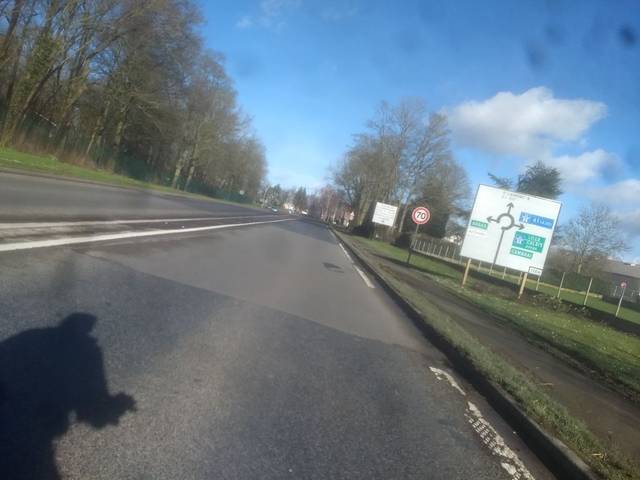
Region: France
Coordinates: 50.278, 2.813